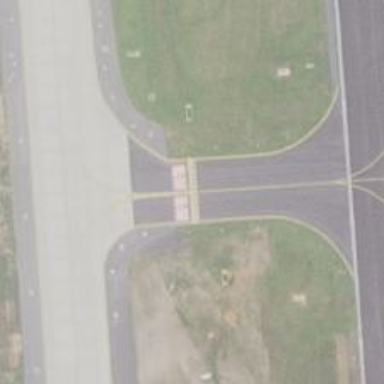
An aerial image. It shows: View of taxiway at the airport.